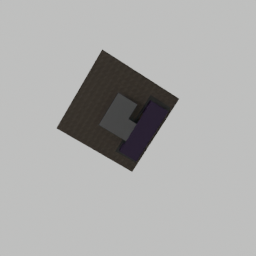
Label: architecture